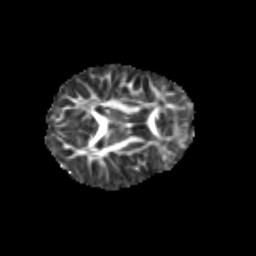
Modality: FA
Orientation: axial
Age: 6
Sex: female
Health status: healthy